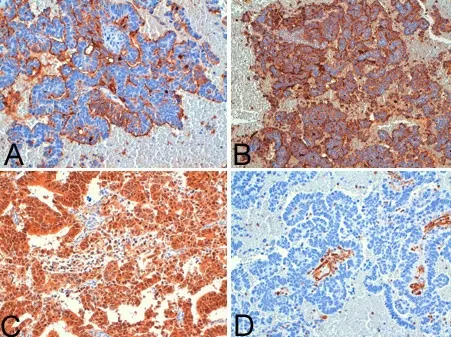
Immunohistochemical analysis of endometrial neoplasm showed findings consistent with a primary cervical neoplasm, ie positivity to Ca-125 (A x 200), CEA (B x 100), and p16 (C x 200) and negativity to Vimentin (D x 200).
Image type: pathology (immunostaining)